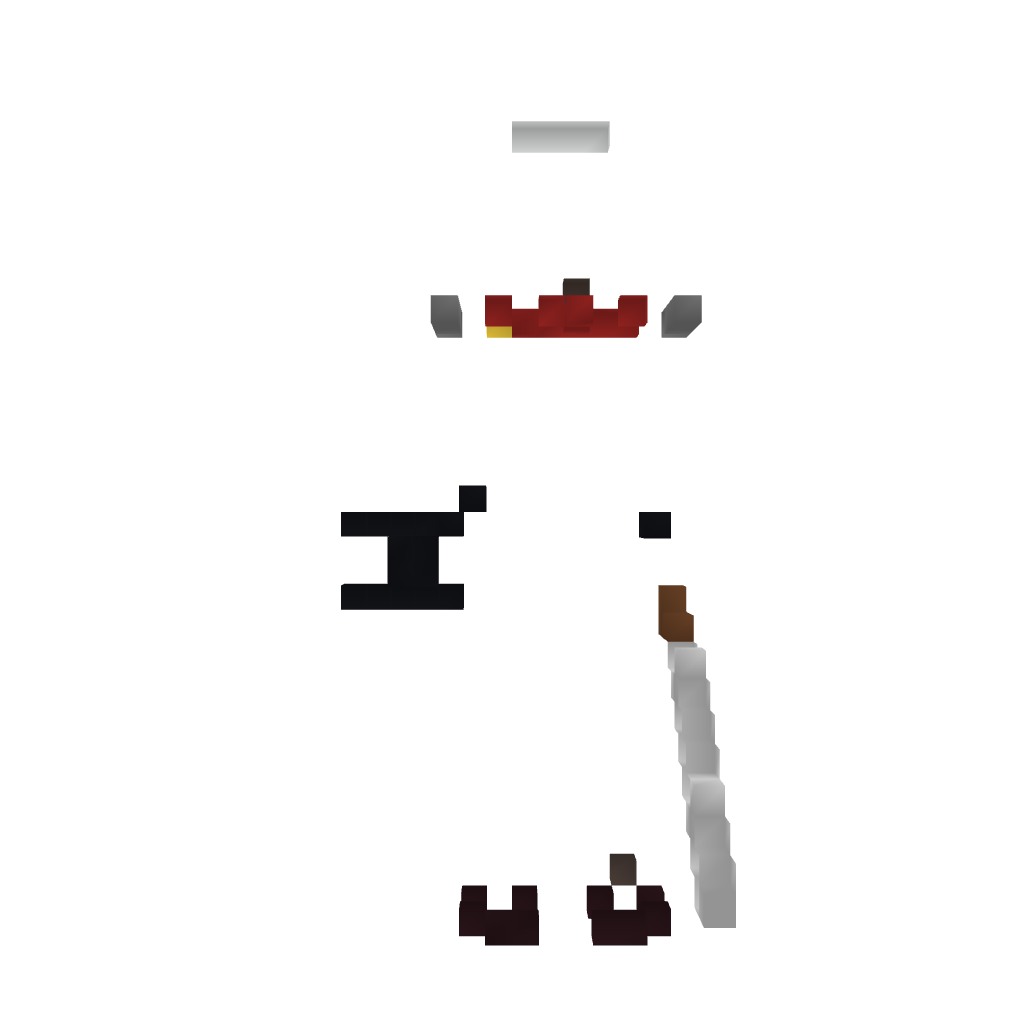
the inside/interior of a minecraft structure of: Roman Statue